Field crop: maize
Growth stage: 2
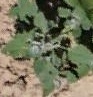
Species: chenopodium